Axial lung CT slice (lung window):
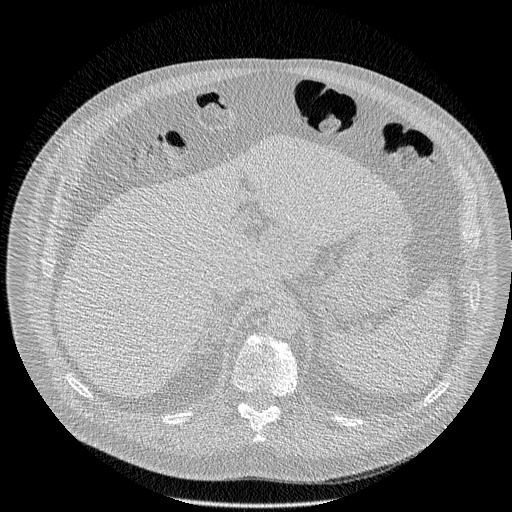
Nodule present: no